Question: I am using the default time input device in my jQuery Mobile application, which looks like

How do I register a javascript event to when the user clicks "done" on a mobile device? I have tried blur to no avail.
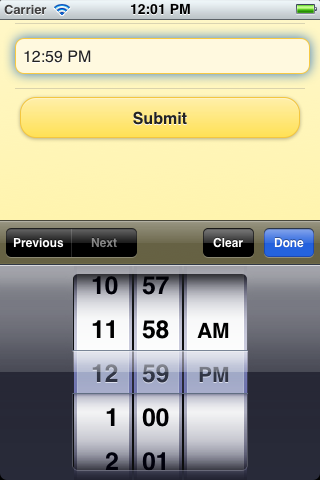
Answer: <URL> says to look for the method that's passed to the element, then you can check for the close method.
'''
$('element').bind('datebox', function (e, passed) {
if ( passed.method === 'close' ) {
alert('test');
}
});
'''
Hope this helps.